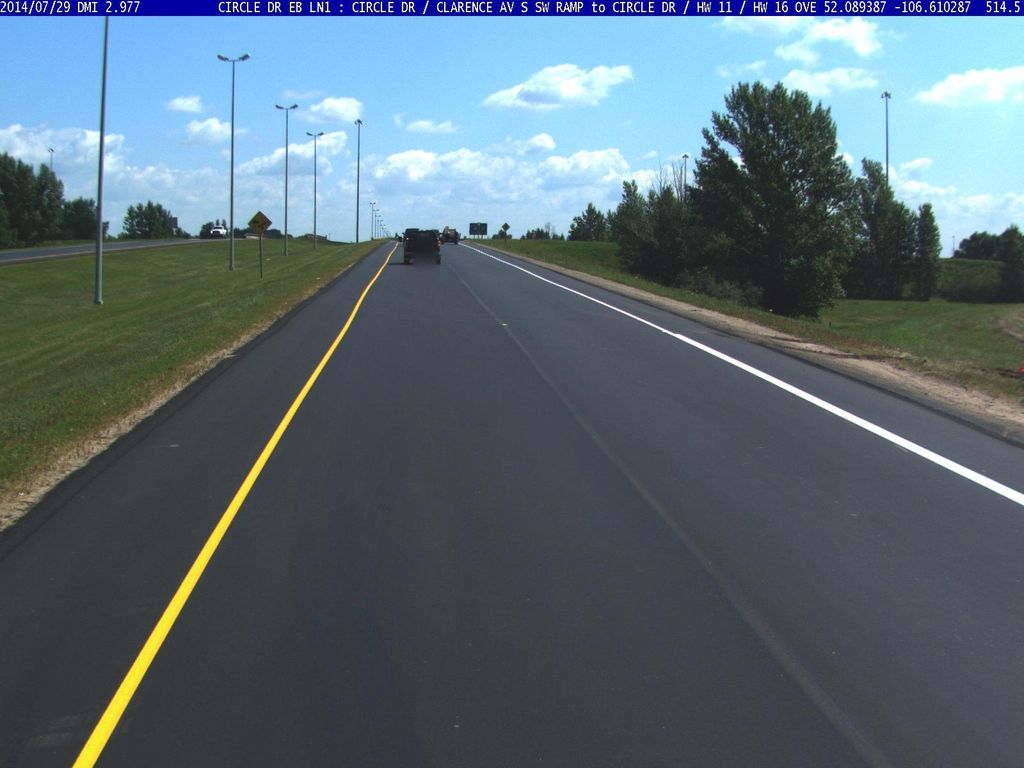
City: saskatoon